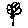
Label: flower